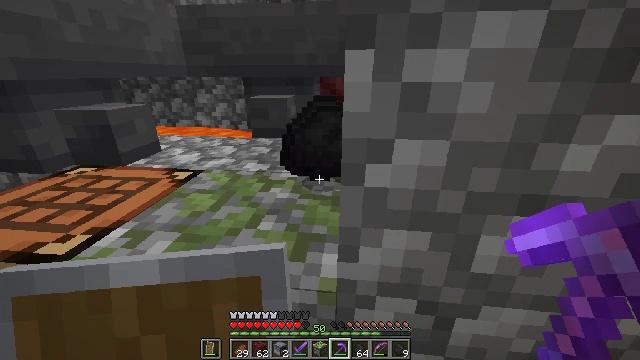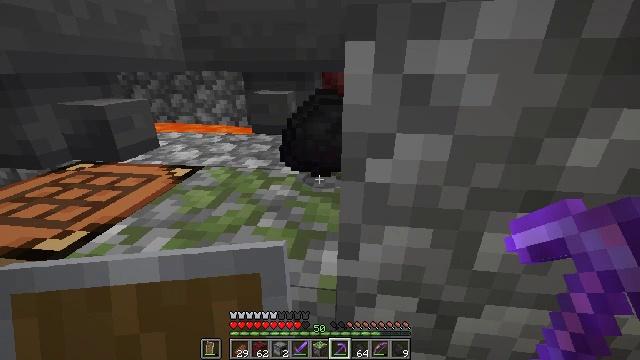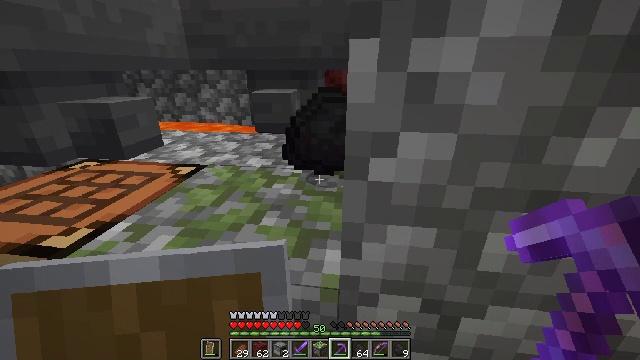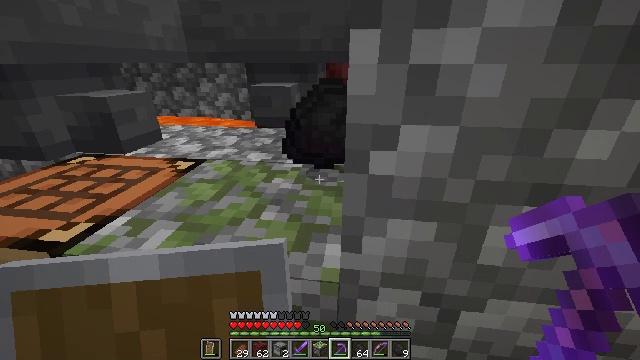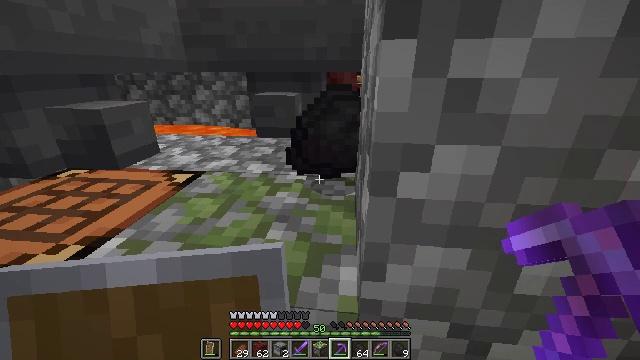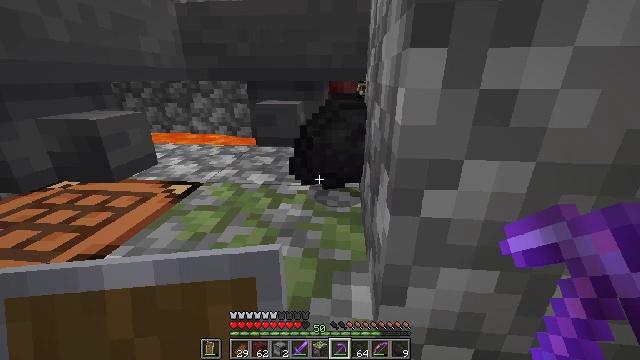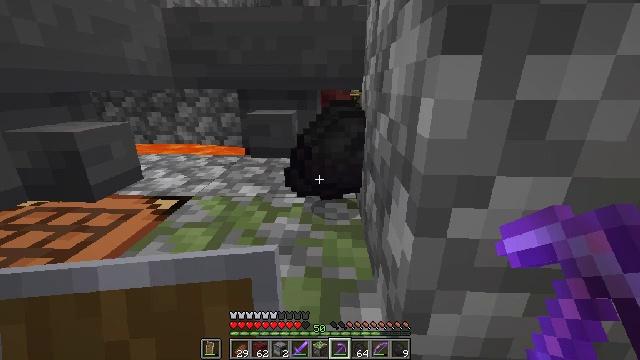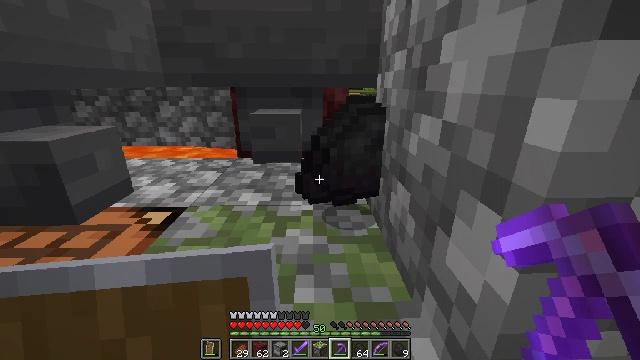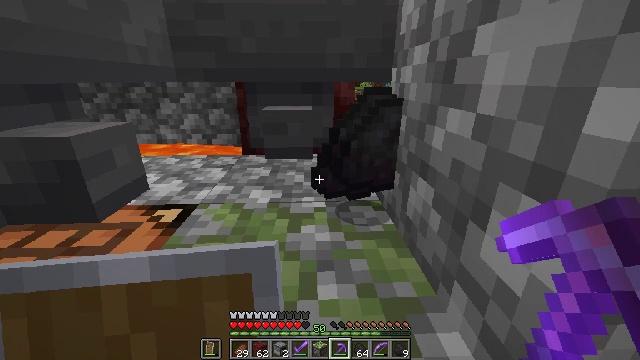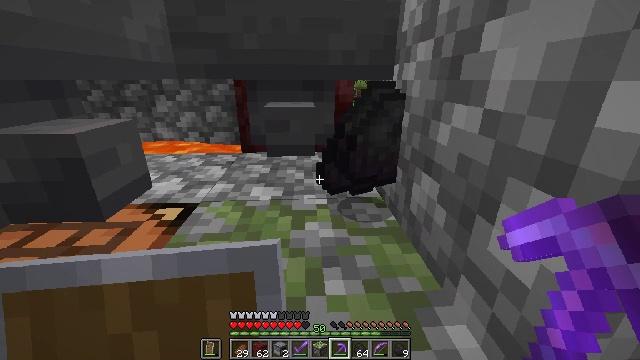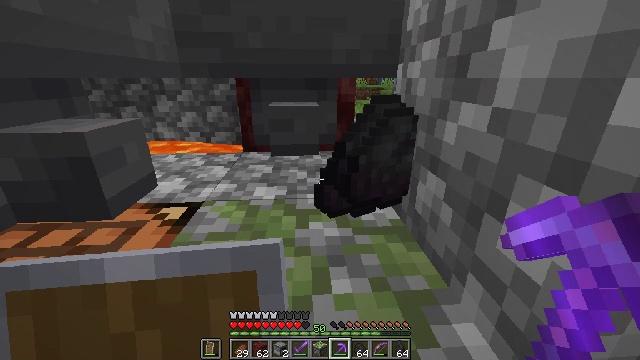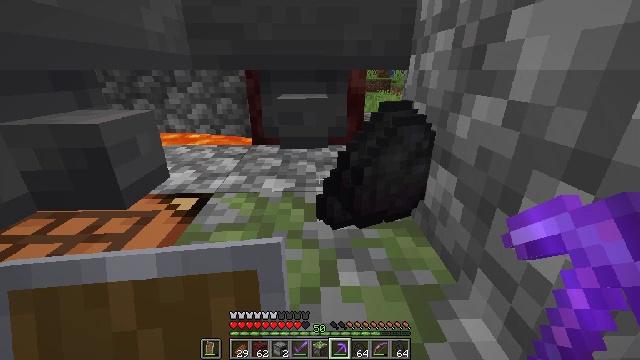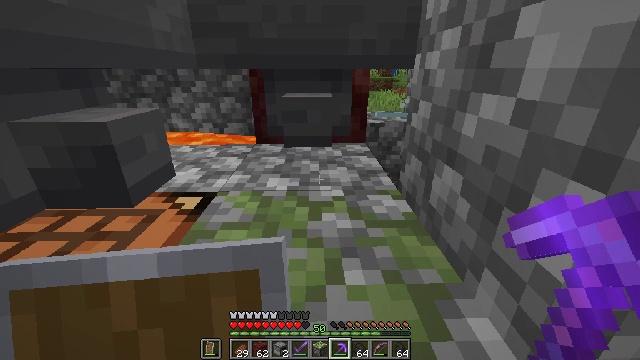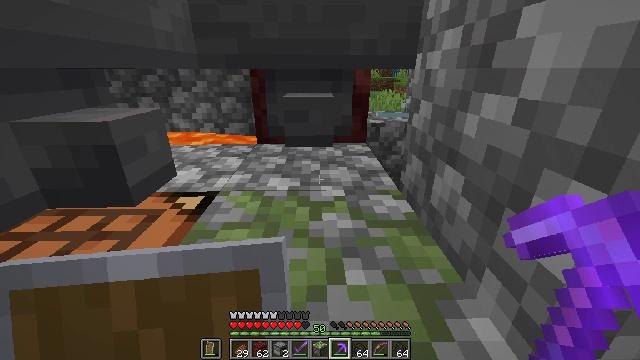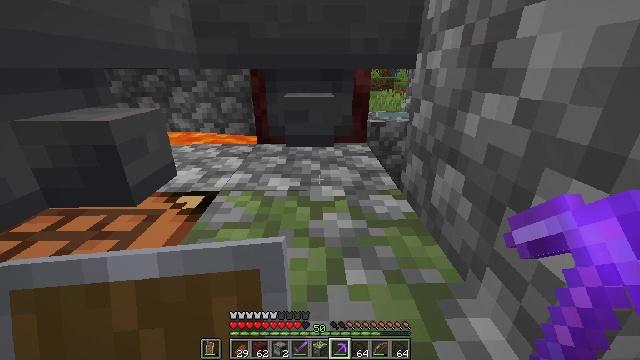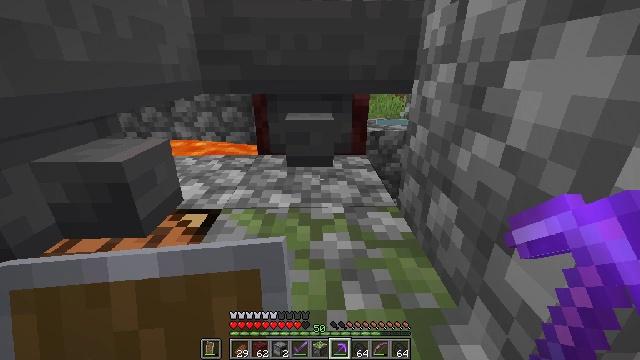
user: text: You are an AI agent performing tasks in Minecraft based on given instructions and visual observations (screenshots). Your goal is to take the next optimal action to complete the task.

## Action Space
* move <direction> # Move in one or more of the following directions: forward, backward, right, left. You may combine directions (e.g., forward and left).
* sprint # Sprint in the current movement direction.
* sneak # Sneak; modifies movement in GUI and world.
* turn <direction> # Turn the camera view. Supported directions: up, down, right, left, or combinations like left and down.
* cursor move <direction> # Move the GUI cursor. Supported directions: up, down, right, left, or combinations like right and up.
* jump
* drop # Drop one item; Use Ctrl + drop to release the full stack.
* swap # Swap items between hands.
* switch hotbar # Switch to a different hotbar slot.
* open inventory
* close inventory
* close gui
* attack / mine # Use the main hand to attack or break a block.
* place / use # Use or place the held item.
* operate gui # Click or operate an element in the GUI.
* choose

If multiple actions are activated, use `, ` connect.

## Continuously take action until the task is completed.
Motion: motion action
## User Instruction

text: Mine the hopper to collect it.
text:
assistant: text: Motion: no_op
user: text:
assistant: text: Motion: no_op
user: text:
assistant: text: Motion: turn down
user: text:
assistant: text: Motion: move forward and move left, turn right and up
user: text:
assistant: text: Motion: move forward and move left, turn up
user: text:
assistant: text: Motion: move forward and move left, turn right and up
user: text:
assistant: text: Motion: move forward, turn right
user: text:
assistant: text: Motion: no_op
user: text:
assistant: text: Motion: turn right
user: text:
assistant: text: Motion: no_op
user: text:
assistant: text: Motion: turn left and down
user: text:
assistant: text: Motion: no_op
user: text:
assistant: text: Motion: no_op
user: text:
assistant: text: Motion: no_op
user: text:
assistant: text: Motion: move forward, jump
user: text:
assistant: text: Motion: move forward, jump
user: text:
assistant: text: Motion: move forward, turn left and up, jump
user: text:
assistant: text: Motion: move forward, turn left and up
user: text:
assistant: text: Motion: turn left and up
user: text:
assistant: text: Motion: turn left and up
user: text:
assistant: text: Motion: turn left and up
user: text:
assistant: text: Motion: turn left and up
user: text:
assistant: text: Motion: turn left
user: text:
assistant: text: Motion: turn left
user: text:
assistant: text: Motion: turn left and down
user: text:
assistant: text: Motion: turn left and down
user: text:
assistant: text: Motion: no_op
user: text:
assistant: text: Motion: no_op
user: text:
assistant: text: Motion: no_op
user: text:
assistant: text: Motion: use / place